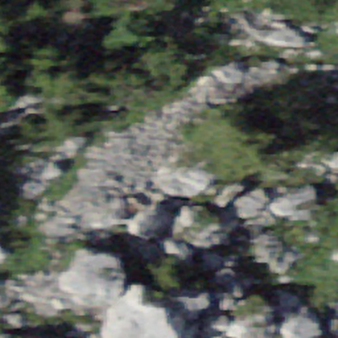
Label: bouldering_area